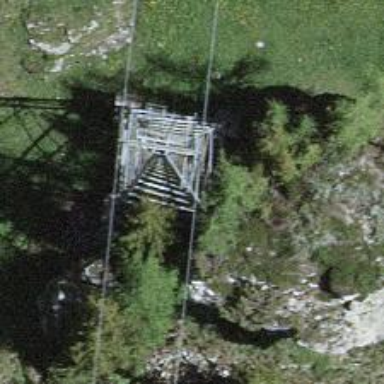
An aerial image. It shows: Pylon for aerialway.